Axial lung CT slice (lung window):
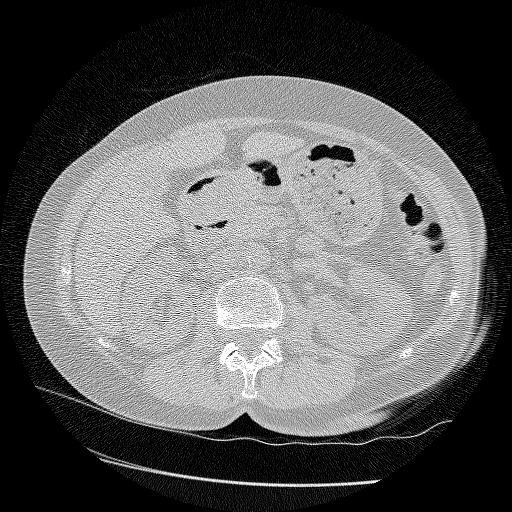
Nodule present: no